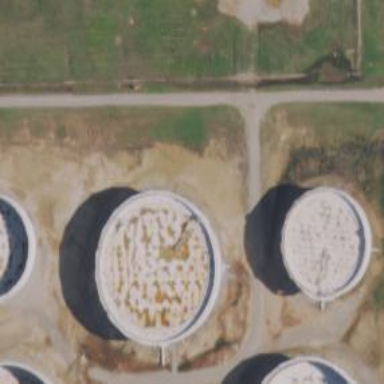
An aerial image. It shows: Storage tank created as man-made structure.